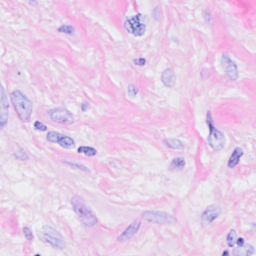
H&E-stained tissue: Breast